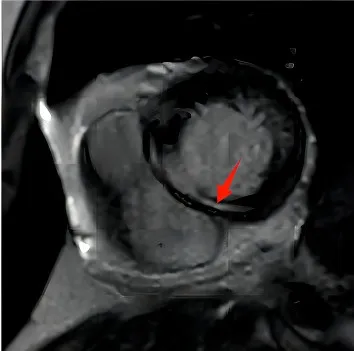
(C) Cardiac magnetic resonance imaging with gadolinium at 10 months. The red arrow marks late gadolinium enhancement in the interventricular septum (bright liner enhancement).
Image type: radiology (mri)